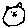
Label: cat